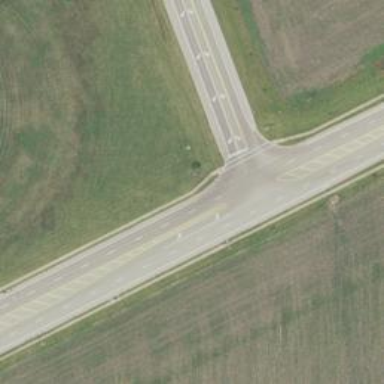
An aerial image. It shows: Asphalt footway with uncontrolled crossing. The crossing has lines markings.